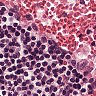
Metastatic tissue present: no